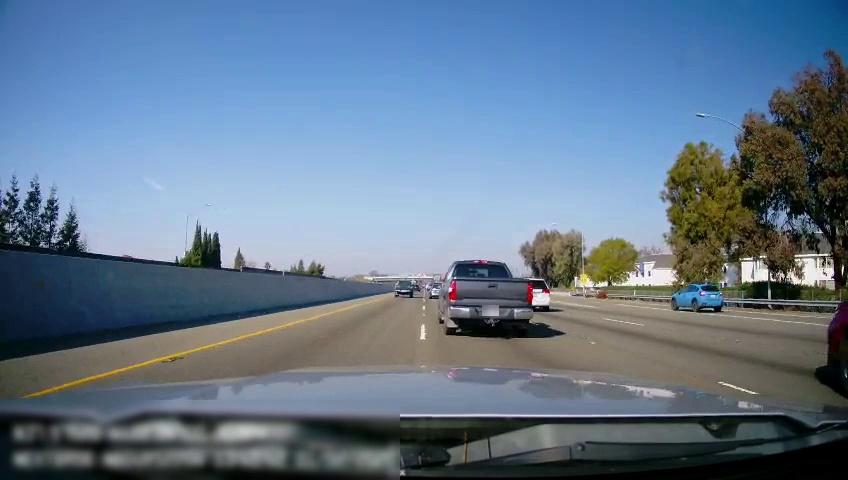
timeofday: Day
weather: Sunny
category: Drivable Space
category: Vehicles | Truck
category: Vehicles | Car
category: Vehicles | SUV
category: Vehicles | Truck
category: Vehicles | SUV
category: Vehicles | Car
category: Lanes | Alternate Lane
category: Lanes | Current Lane
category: Lanes | Alternate Lane
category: Lanes | Alternate Lane
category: Lanes | Alternate Lane
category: Lanes | Alternate Lane
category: Traffic | Signs